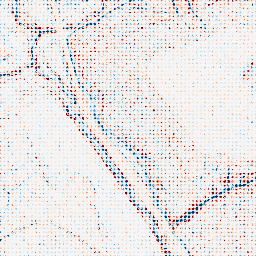
Category: edge_preserving
Decomposition family: anisotropic_diffusion
Decomposition parameters: iterations: 5
kappa: 100
gamma: 0.1
Upsampling method: sinc_hamming
Upsampling parameters: scale: 8
kernel_size: 4
Upsampling scale: 8